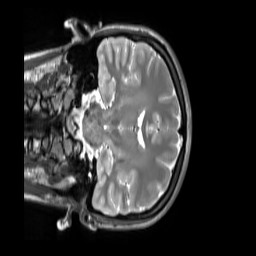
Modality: T2w
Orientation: coronal
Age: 20
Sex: female
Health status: ill
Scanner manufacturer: siemens
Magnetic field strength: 3 T
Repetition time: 2.8 s
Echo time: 0.326 s